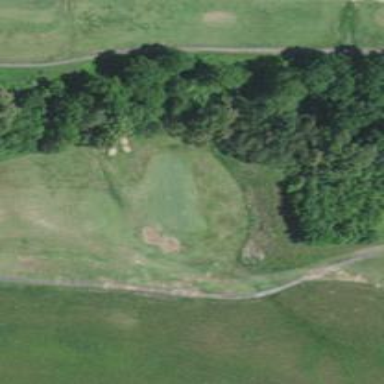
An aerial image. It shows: Golf hole.